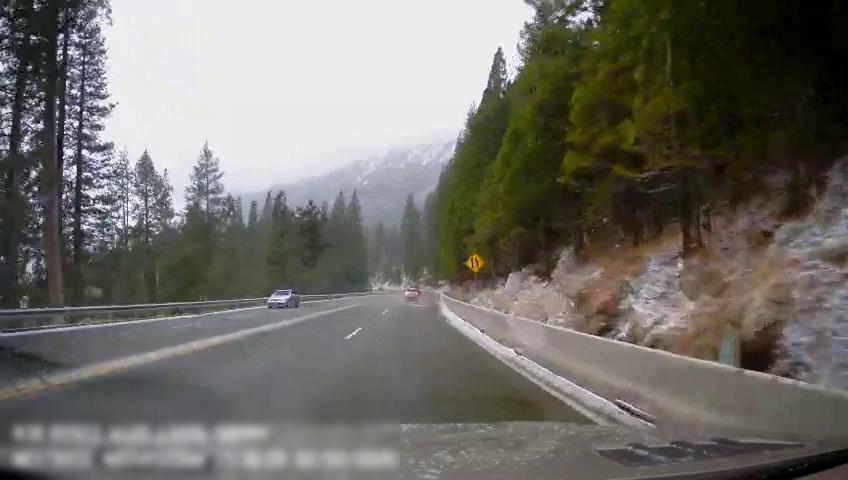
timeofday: Day
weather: Snowy
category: Drivable Space
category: Vehicles | Car
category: Vehicles | SUV
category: Lanes | Current Lane
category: Lanes | Opposite Lane
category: Lanes | Opposite Lane
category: Lanes | Current Lane
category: Lanes | Current Lane
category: Traffic | Signs